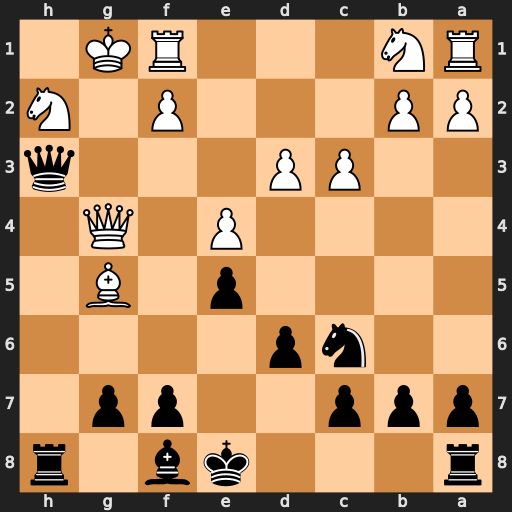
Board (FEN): r3kb1r/ppp2pp1/2np4/4p1B1/4P1Q1/2PP3q/PP3P1N/RN3RK1
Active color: b
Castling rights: kq
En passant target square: -
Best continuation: Qxh2#